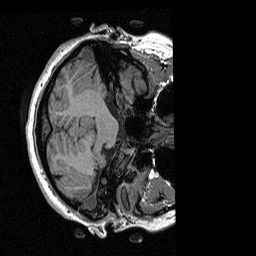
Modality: T1w
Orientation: axial
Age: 31
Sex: female
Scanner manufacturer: siemens
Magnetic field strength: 3 T
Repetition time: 2.3 s
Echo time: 0.00298 s